Question: I want to show an in-app banner notification during my app's game play, not my current 'UIAlertView'
'''
- (void)application:(UIApplication *)application didReceiveRemoteNotification:(NSDictionary *)userInfo
{
if (application.applicationState == UIApplicationStateActive )
{
// Show Alert ->
// UIAlertView *alertView = [[UIAlertView alloc] initWithTitle:NSLocalizedString(@"Did receive a Remote Notification", nil)
// message:[apsInfo objectForKey:@"alert"]
// delegate:self
// cancelButtonTitle:NSLocalizedString(@"OK", nil)
// otherButtonTitles:nil];
// [alertView show];
// [alertView release];
// Show Banner Notification
}
}
'''
Here is an example of what I would like to achieve:

How would I implement an in-app banner notification during my app's game play?
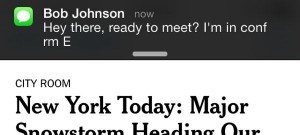
Answer: '''
#define BANNER_HEIGHT 66.0
if (!showingNotification) {
showingNotification = YES;
// retrieve message from your actual notification here
NSString *message = @"Showing notification";
UIToolbar *newmessageBannerView = [[UIToolbar alloc] initWithFrame:CGRectMake(0, -BANNER_HEIGHT, self.view.frame.size.width, BANNER_HEIGHT)];
newmessageBannerView.translucent = YES;
newmessageBannerView.barStyle = UIBarStyleBlack;
newmessageBannerView.backgroundColor = [UIColor blackColor];
UIImageView *imageView = [[UIImageView alloc] initWithFrame:CGRectMake(10.0, 33.0, 16.0, 16.0)];
imageView.image = [UIImage imageNamed:@"icon_72"];
[newmessageBannerView addSubview:imageView];
[self.view addSubview:newmessageBannerView];
UILabel *bannerLabel = [[UILabel alloc] initWithFrame:CGRectMake(40.0, 30.0, 320.0, 22.0)];
bannerLabel.textAlignment = NSTextAlignmentLeft;
bannerLabel.textColor = [UIColor whiteColor];
bannerLabel.font = [UIFont systemFontOfSize:17.0];
bannerLabel.text = message;
bannerLabel.backgroundColor = [UIColor colorWithRed:0.0 green:0.0 blue:0.0 alpha:0.0];
bannerLabel.adjustsFontSizeToFitWidth = YES;
[newmessageBannerView addSubview:bannerLabel];
[UIView animateWithDuration:0.25 delay:0.1 options:UIViewAnimationOptionCurveLinear
animations:^{
newmessageBannerView.frame = CGRectMake(0, 0, self.view.frame.size.width, BANNER_HEIGHT);
}
completion:^(BOOL finished) {
[UIView animateWithDuration:0.25 delay:2.0 options:UIViewAnimationOptionCurveLinear
animations:^{
newmessageBannerView.frame = CGRectMake(0, -BANNER_HEIGHT, self.view.frame.size.width, BANNER_HEIGHT);
}completion:^(BOOL finished) {
[newmessageBannerView removeFromSuperview];
showingNotification = NO;
}];
}];
}
}
'''
I try Test iOS 6.0, 7.04, 7.1.